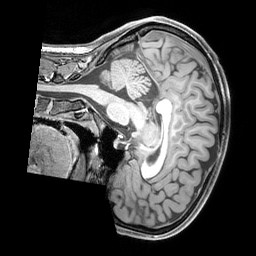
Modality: T1w
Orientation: sagittal
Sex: female
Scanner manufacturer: siemens
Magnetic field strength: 3 T
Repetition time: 2.3 s
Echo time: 0.00226 s